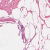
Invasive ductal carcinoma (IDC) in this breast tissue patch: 0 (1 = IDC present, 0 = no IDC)